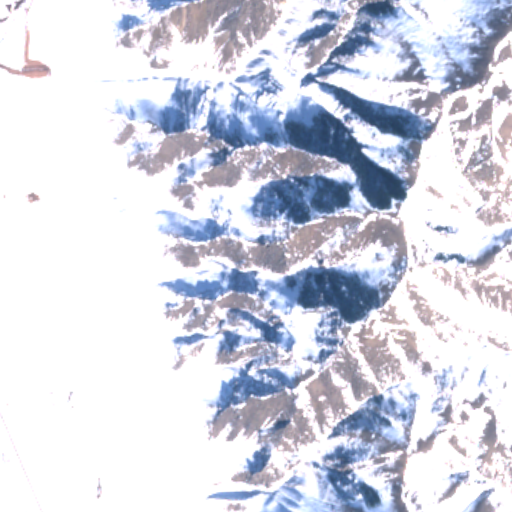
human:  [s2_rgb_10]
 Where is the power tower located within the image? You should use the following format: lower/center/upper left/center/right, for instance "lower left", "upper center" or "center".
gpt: The power tower is located in the left of the image.
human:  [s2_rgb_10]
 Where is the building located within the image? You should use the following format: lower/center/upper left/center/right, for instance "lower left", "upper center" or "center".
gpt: The building is located in the lower left of the image.
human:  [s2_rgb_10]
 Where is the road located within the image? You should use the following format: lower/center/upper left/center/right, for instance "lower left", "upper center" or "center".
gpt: There is no road in the image.